Current action and preconditions to check: path_clear

Your task: For each precondition in the list above, predict whether it will hold at this action.

Consider the current scene as observed from the mobile robot's camera, and analyze the predicted future states of all dynamic agents (e.g., people, animals, vehicles, or any moving entities) within the NEXT SECOND.

IMPORTANT: Only answer "very likely" if you are absolutely certain—based on strong, clear evidence—that a dynamic agent will violate the precondition in the predicted future state. Do NOT answer "very likely" for unlikely, ambiguous, or low-probability risks.

Ask yourself for each precondition: Is there a high probability, with clear and convincing evidence, that the predicted future states of any dynamic agent will interfere with the predicted future state of the currently executing action within the NEXT SECOND, causing that precondition to fail?

Assess the risk level based on these predictions. Use "likely" or "very likely" if motions create a clear risk of interference.

Use "neutral" or "improbable" if agents are nearby but their predicted paths are clearly diverging or non-conflicting.

Failure Risk Categories: "very improbable", "improbable", "neutral", "likely", "very likely"

Answer Format: Output ONLY the probability_of_failure value from these categories: "very improbable", "improbable", "neutral", "likely", "very likely"

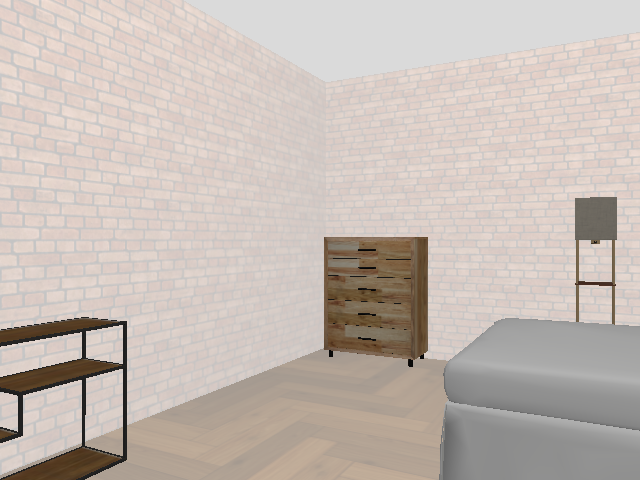

Answer: very improbable